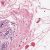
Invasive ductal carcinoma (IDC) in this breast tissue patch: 0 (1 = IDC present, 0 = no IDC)